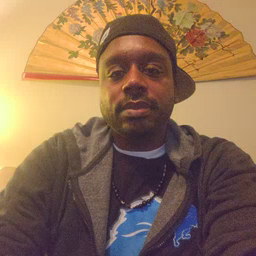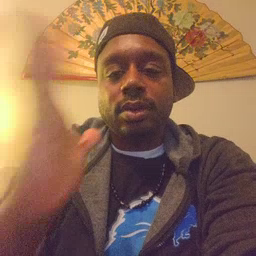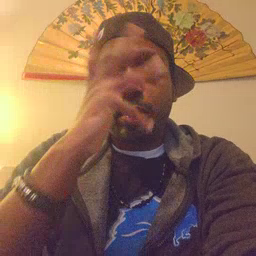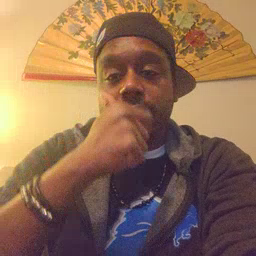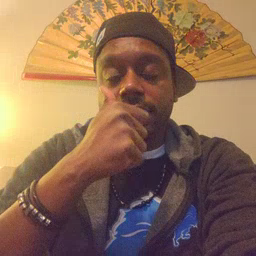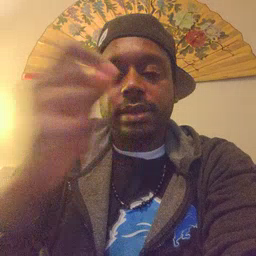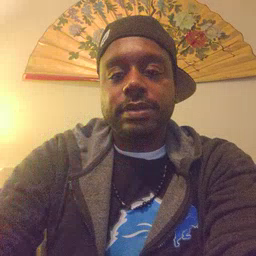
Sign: pretty